Question: When I rotate the simulator from portrait to landscape, the header is not rotating. I want to rotate the header along with the view rotation using UIInterfaceOrientation.
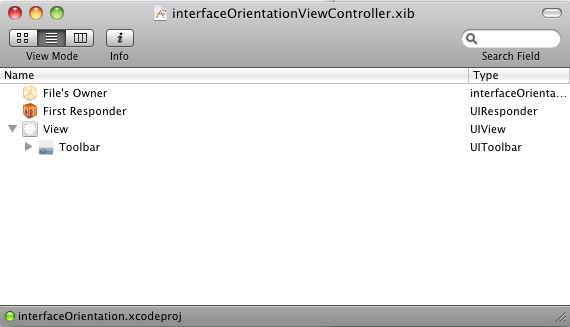
Answer: @renuga i think you need to implement this method in your view controller.
'''
- (BOOL)shouldAutorotateToInterfaceOrientation:(UIInterfaceOrientation)toInterfaceOrientation
{
if(toInterfaceOrientation == UIInterfaceOrientationLandscapeRight)
return YES;
if(toInterfaceOrientation == UIInterfaceOrientationPortrait)
return YES;
return NO;
}
'''
go to IB and click on the arrow shown below.

and there you need to adjust the position of your tab bar